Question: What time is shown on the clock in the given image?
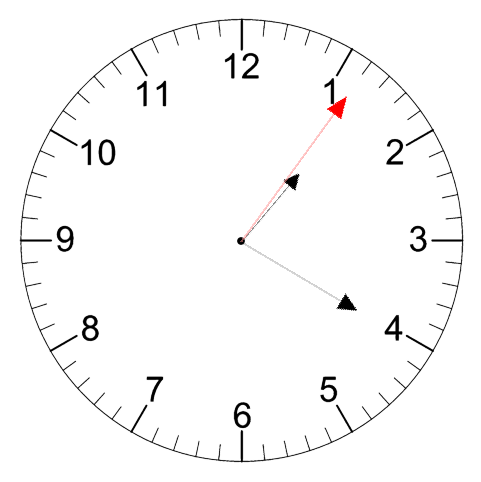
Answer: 01:20:06